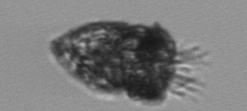
Label: Tintinnopsis